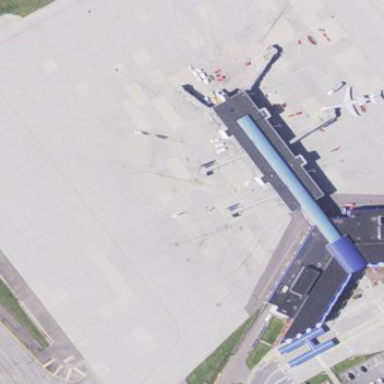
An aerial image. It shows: Concrete apron at the airport.